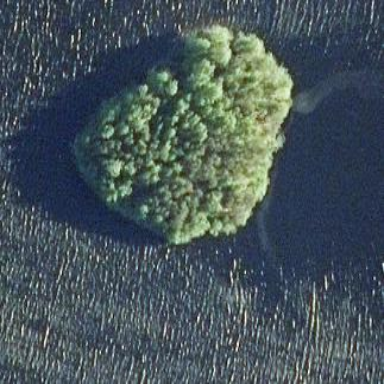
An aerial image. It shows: Islet.